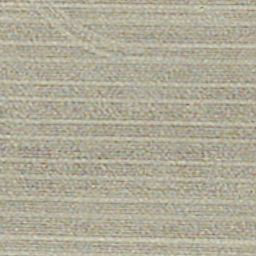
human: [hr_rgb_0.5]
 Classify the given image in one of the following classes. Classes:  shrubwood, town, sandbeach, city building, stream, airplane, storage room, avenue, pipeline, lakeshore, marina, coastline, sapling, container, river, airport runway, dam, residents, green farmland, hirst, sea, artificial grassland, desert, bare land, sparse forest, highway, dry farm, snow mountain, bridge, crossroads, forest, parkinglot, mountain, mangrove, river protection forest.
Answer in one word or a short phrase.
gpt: dry farm